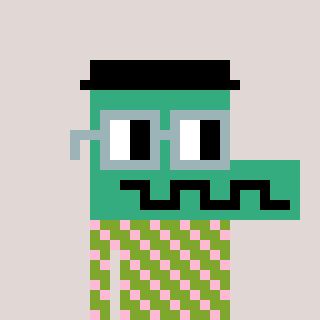
a pixel art character with square dark gray glasses, a crocodile-shaped head and a slimegreen-colored body on a warm background